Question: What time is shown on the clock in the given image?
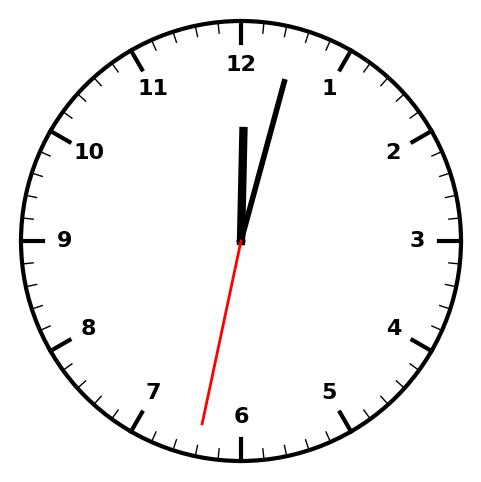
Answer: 12:02:32